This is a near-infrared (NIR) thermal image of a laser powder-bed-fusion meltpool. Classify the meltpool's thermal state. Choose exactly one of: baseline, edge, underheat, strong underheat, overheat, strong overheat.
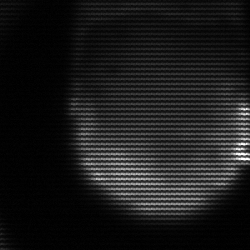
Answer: edge